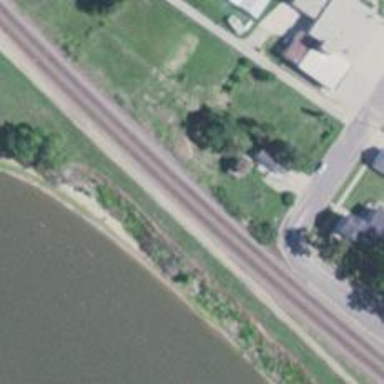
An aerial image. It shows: Railway track.